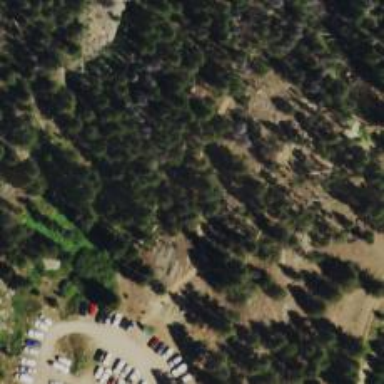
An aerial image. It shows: Trail path.